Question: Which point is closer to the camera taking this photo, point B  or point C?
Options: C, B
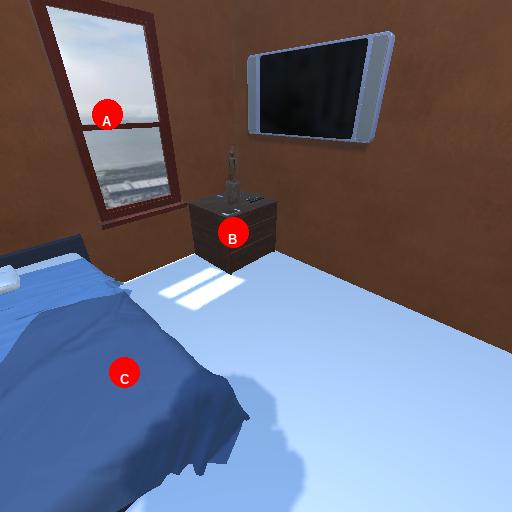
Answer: C